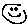
Label: smiley face